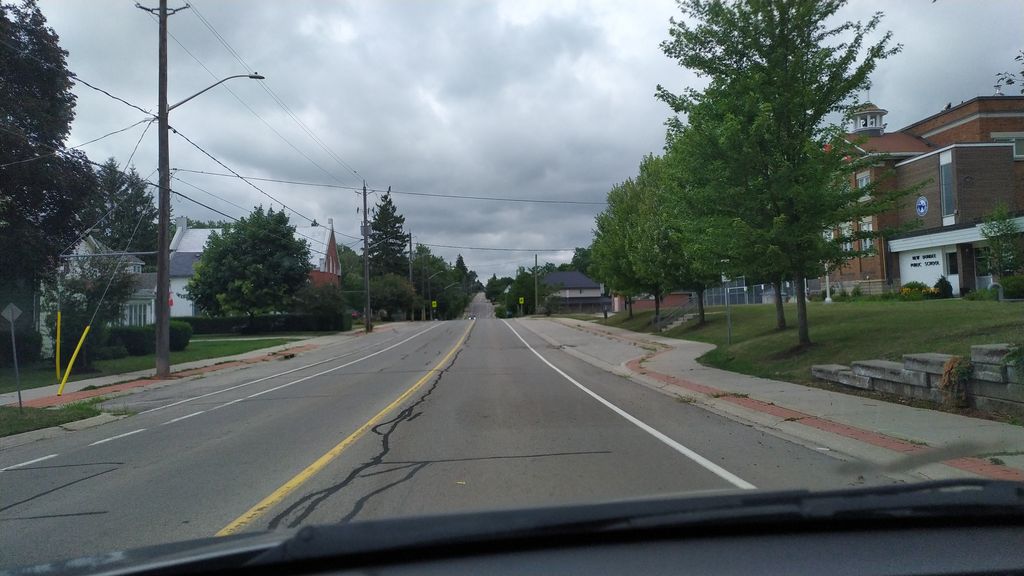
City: kitchener-waterloo